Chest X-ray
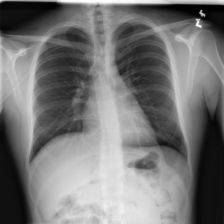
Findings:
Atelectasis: negative
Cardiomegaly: negative
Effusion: negative
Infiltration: negative
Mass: negative
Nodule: negative
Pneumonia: negative
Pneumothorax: negative
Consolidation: negative
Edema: negative
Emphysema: negative
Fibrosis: negative
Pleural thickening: negative
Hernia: negative